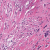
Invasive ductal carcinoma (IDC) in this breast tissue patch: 0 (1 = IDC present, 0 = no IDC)